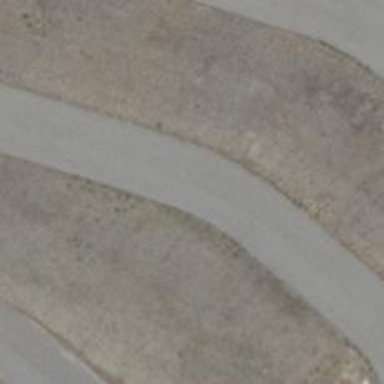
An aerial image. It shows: Road serving as parking aisle.